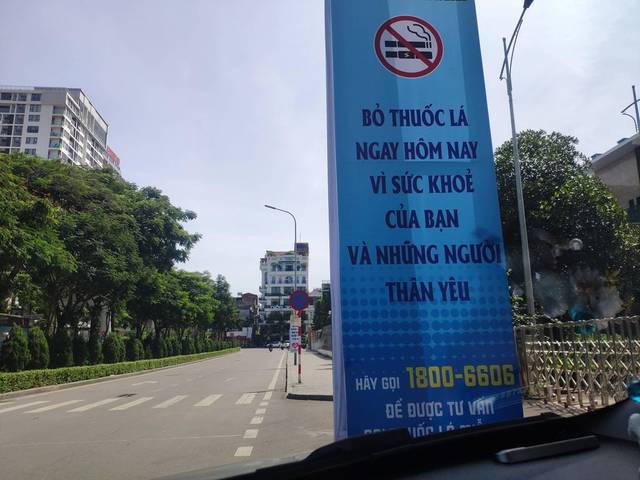
Region: Vietnam
Coordinates: 21.017, 105.824